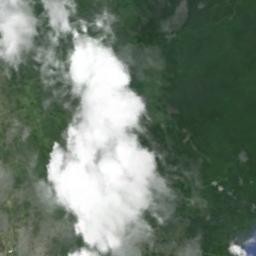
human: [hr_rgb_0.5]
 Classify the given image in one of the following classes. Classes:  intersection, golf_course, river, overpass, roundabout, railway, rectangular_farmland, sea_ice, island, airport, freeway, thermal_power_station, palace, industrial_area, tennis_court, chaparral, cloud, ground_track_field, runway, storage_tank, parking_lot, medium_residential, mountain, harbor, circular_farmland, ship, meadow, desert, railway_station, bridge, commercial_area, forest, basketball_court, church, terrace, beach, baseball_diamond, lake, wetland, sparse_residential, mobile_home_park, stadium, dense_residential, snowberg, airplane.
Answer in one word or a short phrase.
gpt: cloud